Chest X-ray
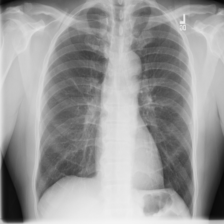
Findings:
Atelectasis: negative
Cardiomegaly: negative
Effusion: negative
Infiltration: positive
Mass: negative
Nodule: negative
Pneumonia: negative
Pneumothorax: negative
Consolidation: negative
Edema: negative
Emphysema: negative
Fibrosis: negative
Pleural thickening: negative
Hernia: negative